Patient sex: M
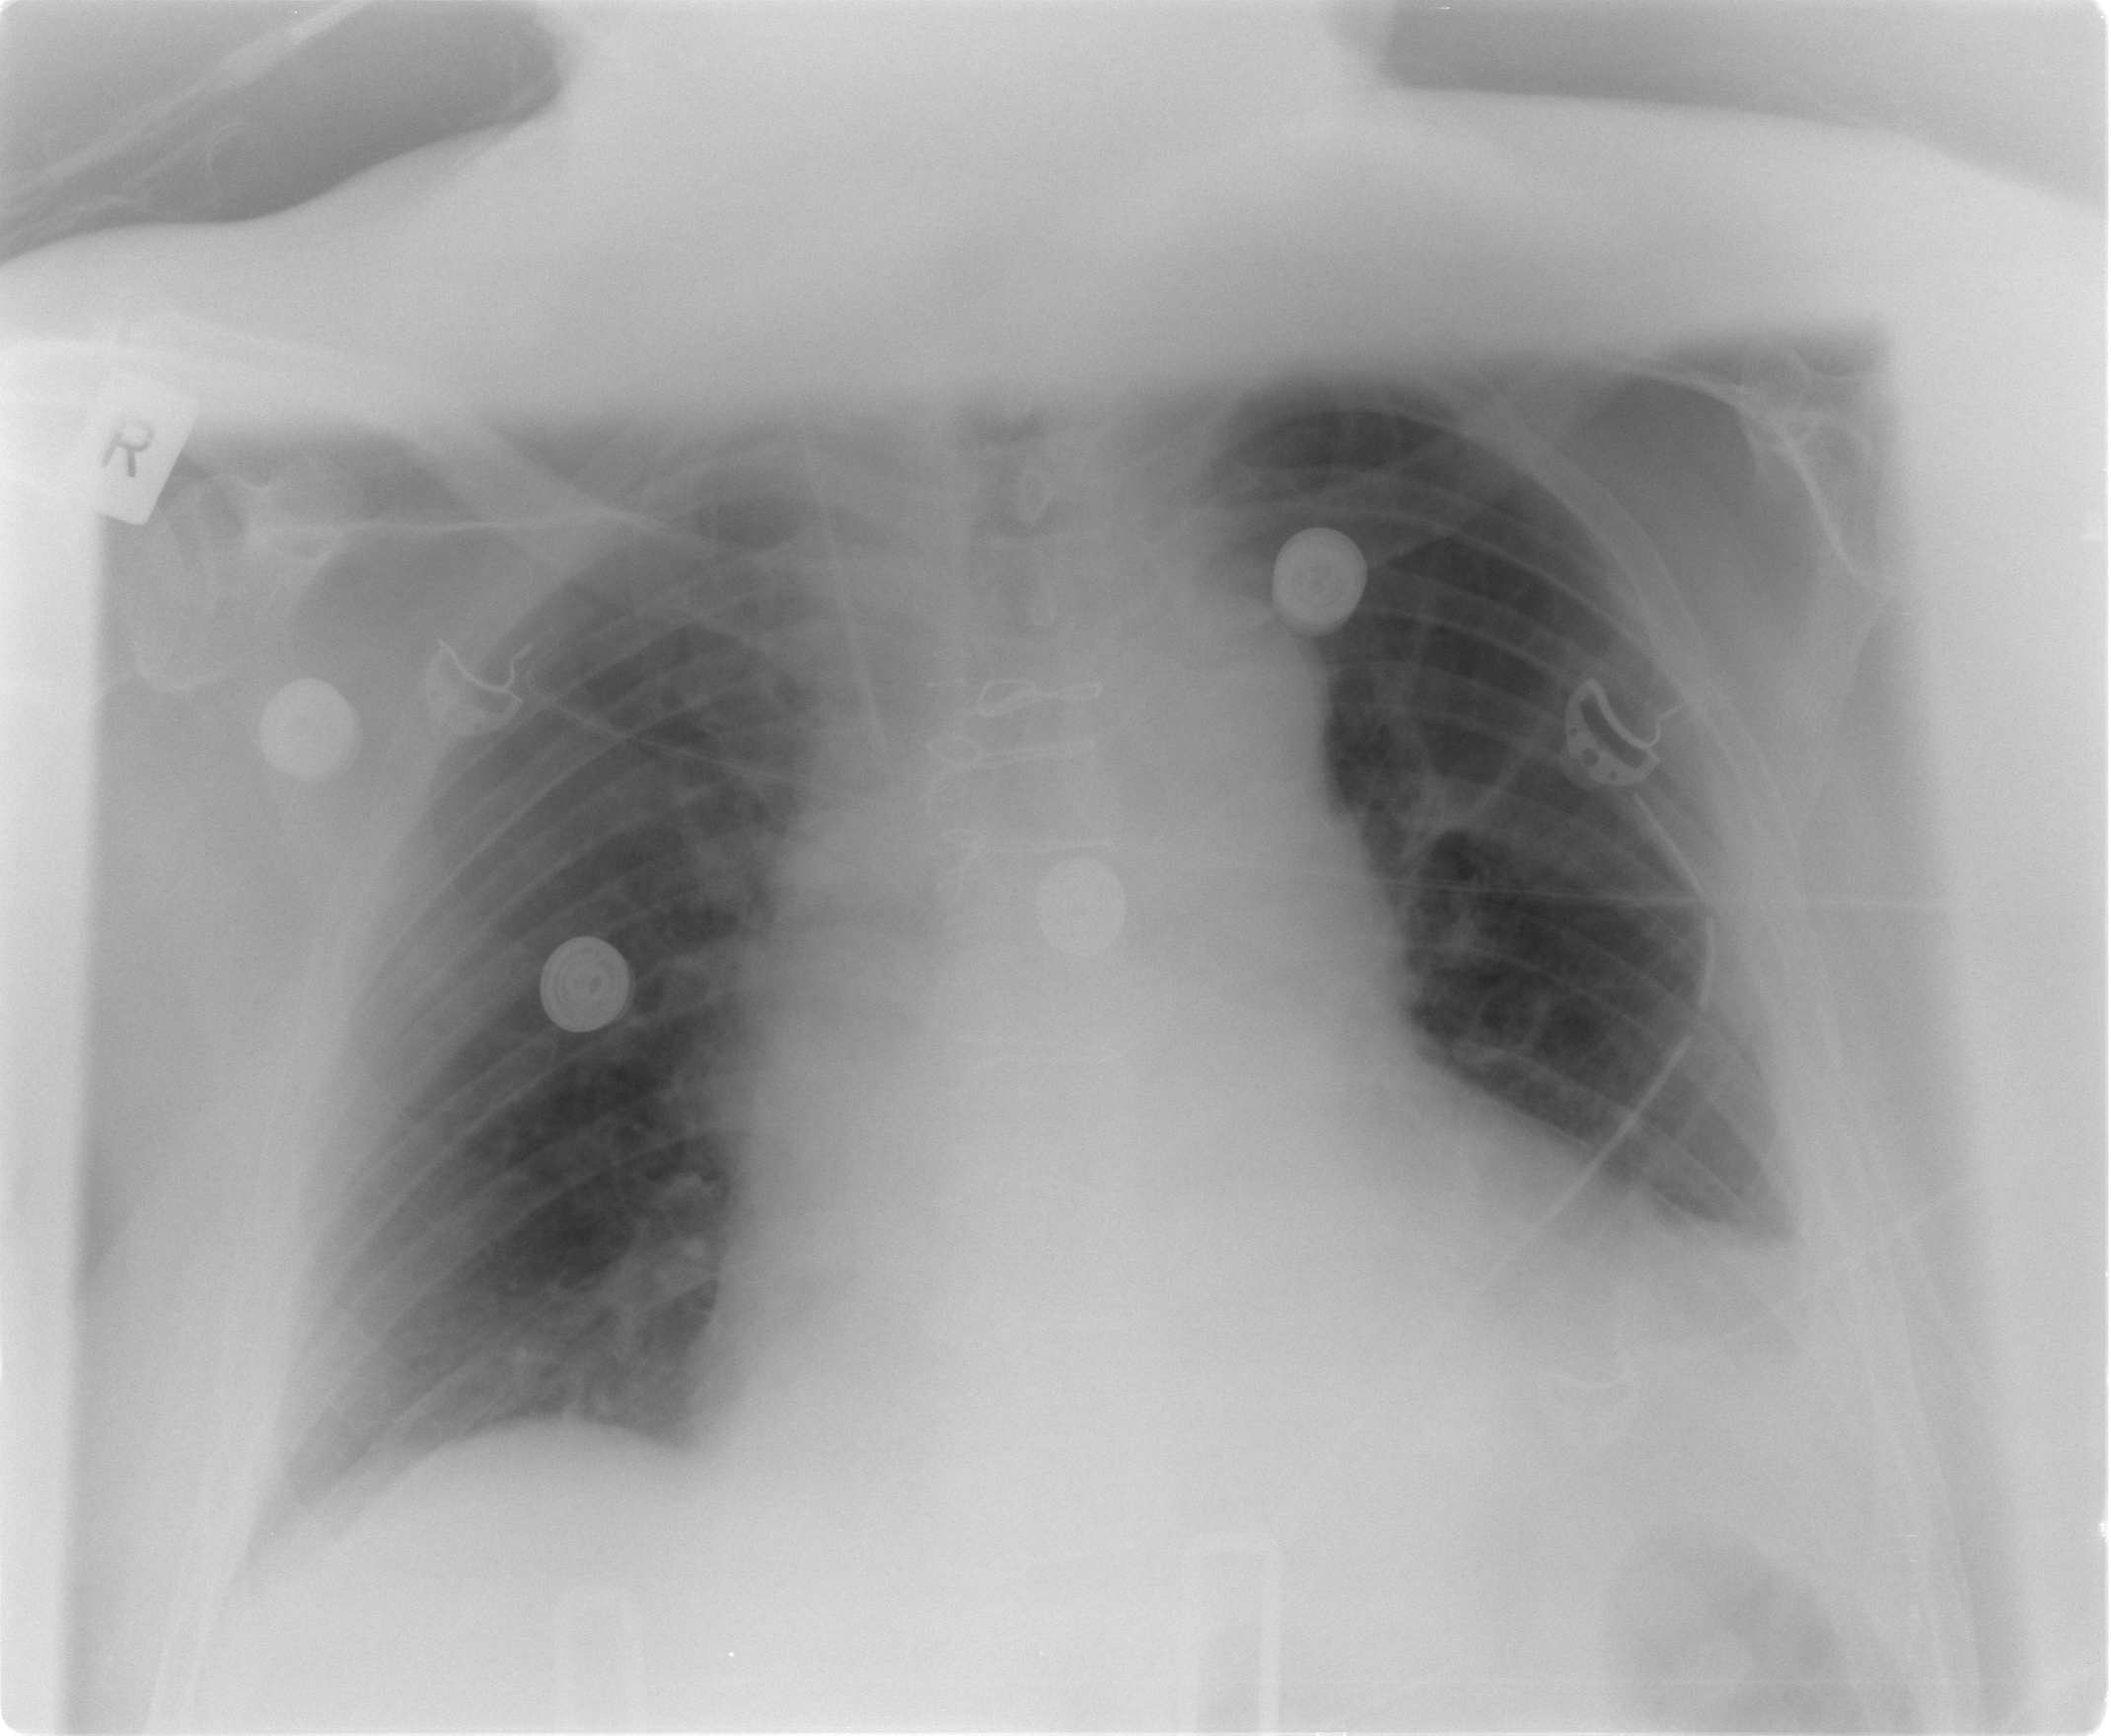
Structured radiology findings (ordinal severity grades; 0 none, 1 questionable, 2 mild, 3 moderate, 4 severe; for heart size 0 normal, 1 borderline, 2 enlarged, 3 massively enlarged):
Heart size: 2
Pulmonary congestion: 1
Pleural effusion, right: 0
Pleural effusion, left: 3
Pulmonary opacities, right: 0
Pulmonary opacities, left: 0
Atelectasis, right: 0
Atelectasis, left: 3